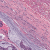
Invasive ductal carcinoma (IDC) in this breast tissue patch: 1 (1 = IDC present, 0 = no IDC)